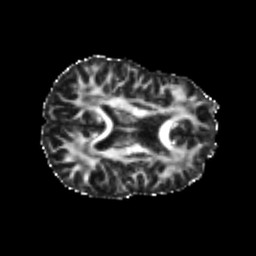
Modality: FA
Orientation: axial
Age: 21
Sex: male
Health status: healthy
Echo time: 0.074 s